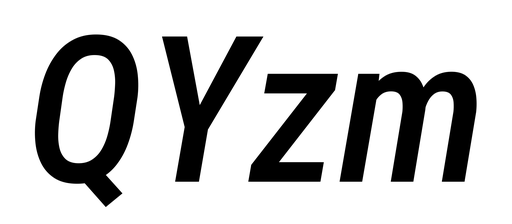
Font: Roboto-Italic_Condensed_Medium_Italic